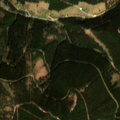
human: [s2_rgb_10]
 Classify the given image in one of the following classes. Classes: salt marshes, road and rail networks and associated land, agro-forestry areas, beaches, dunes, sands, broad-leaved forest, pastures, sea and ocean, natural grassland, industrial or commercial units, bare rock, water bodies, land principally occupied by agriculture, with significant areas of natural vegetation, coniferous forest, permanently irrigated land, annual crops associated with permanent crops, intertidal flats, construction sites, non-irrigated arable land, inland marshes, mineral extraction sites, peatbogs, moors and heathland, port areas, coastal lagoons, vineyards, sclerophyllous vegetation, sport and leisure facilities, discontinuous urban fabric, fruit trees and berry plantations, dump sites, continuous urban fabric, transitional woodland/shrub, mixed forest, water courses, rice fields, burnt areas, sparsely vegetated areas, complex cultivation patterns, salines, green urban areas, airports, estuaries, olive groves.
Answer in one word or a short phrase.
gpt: complex cultivation patterns, coniferous forest